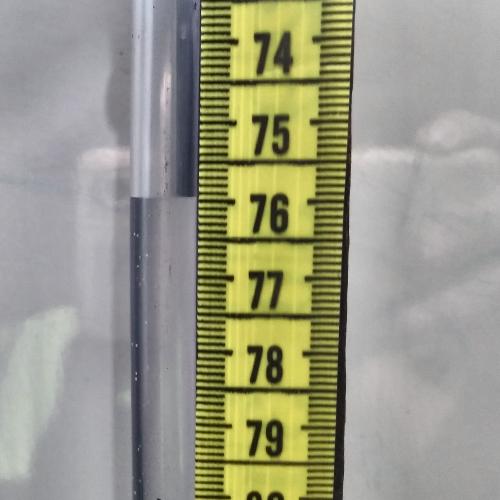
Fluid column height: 76.0 cm